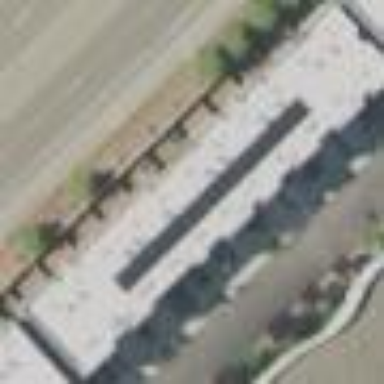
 typically used for housing multiple families in separate units."